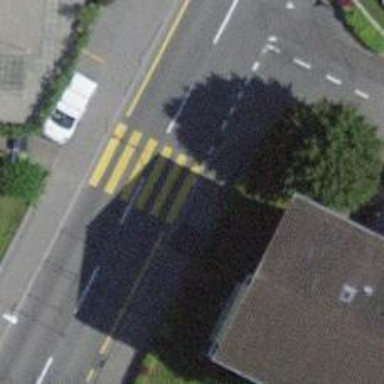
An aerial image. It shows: Kerb serving as barrier.